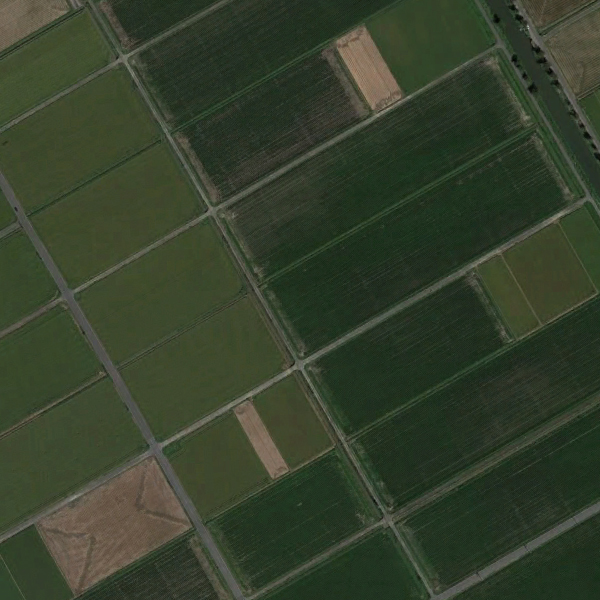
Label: Farmland